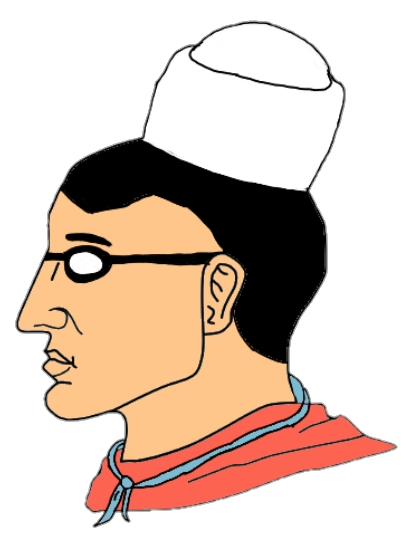
Label: 4_Yes_Chad